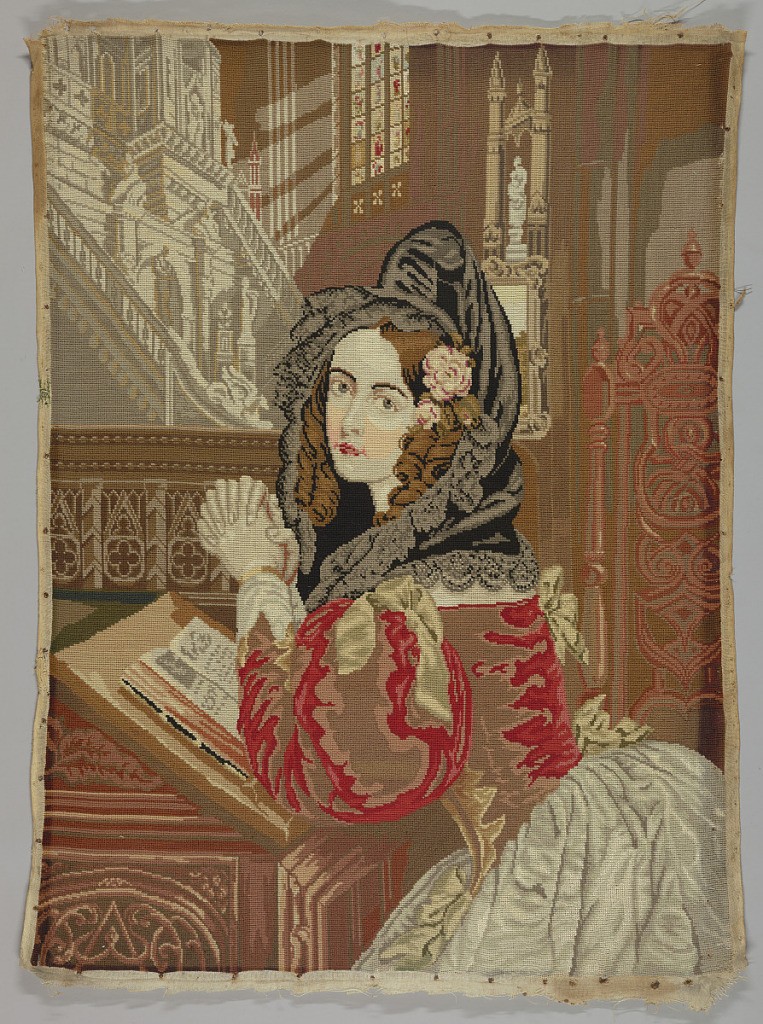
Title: Embroidered picture
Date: mid-19th century
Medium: wool and silk embroidery on cotton foundation Technique: embroidered in counted stitches on plain weave foundation
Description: Berlin wool-work picture depicting a scene inside a cathedral of a woman facing the viewer and kneeling at prayer with hands folded before an open prayer book. Somber colors plus highlights in light shades of silk on foundation fabric.